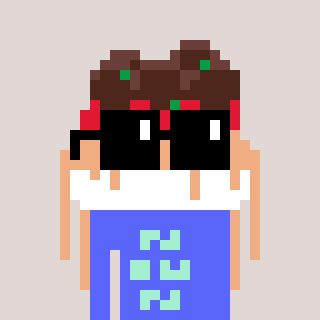
a pixel art character with square black sunglasses, a spaghetti-shaped head and a purple-colored body on a warm background